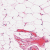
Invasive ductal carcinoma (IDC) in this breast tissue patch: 0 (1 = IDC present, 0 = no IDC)